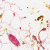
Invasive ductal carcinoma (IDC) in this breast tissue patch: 0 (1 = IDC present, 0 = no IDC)